Question: I use Git+TortoiseGit on Windows. I want to hide date/time stamp in the "You performed push to repo, date NNNNNNNNNNNN" window (not exact caption).

How to hide this date/time stamp or make it short (only show DDMMYYYY)?
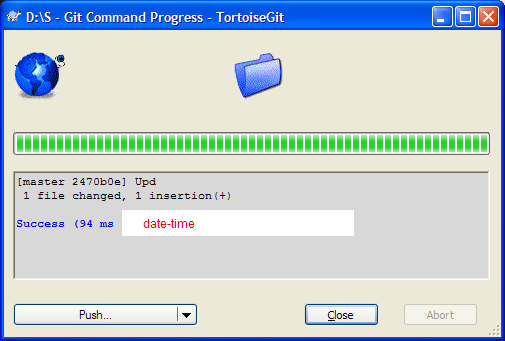
Answer: Let's find first the code which prints that message:
'''
git clone https://github.com/TortoiseGit/TortoiseGit
cd TortoiseGit
P:\git\TortoiseGit>grep -nRHI ""Success" *
src/Resources/TortoiseProcENG.rc:3845: IDS_SUCCESS "Success"
P:\git\TortoiseGit>grep -nRHI "IDS_SUCCESS" *
src/TortoiseProc/SyncDlg.cpp:1176: temp.LoadString(IDS_SUCCESS);
'''
So the code in which you can see that dialog message being built is one from the <URL>:
'''
if (m_pTaskbarList)
m_pTaskbarList->SetProgressState(m_hWnd, TBPF_NOPROGRESS);
CString temp;
temp.LoadString(IDS_SUCCESS);
CString log;
log.Format(_T("
%s (%d ms @ %s)
"), temp, tickSpent, strEndTime);
CProgressDlg::InsertColorText(this->m_ctrlCmdOut, log, RGB(0,0,255));
'''
With <URL>:
'''
CString strEndTime = CLoglistUtils::FormatDateAndTime(CTime::GetCurrentTime(), DATE_SHORTDATE, true, false);
'''
Unless you recompile TortoiseGit with a different code, there doesn't seem to be a way to easily modify that date format.